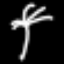
Label: palm tree